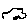
Label: car